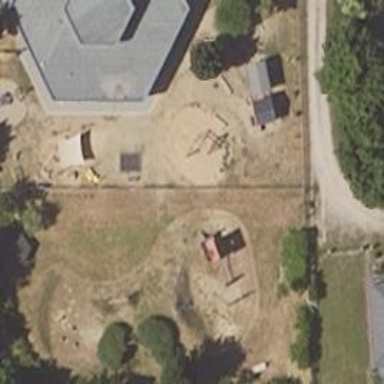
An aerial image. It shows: Playground with bar fence surrounding it.